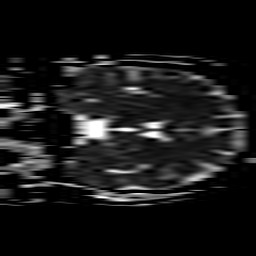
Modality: ADC
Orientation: coronal
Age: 65
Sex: male
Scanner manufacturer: philips
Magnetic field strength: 3 T
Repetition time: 3.072 s
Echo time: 0.076 s